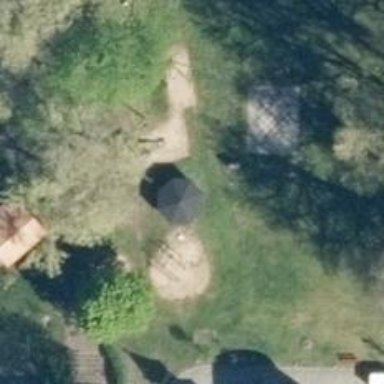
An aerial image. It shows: Shelter.